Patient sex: M
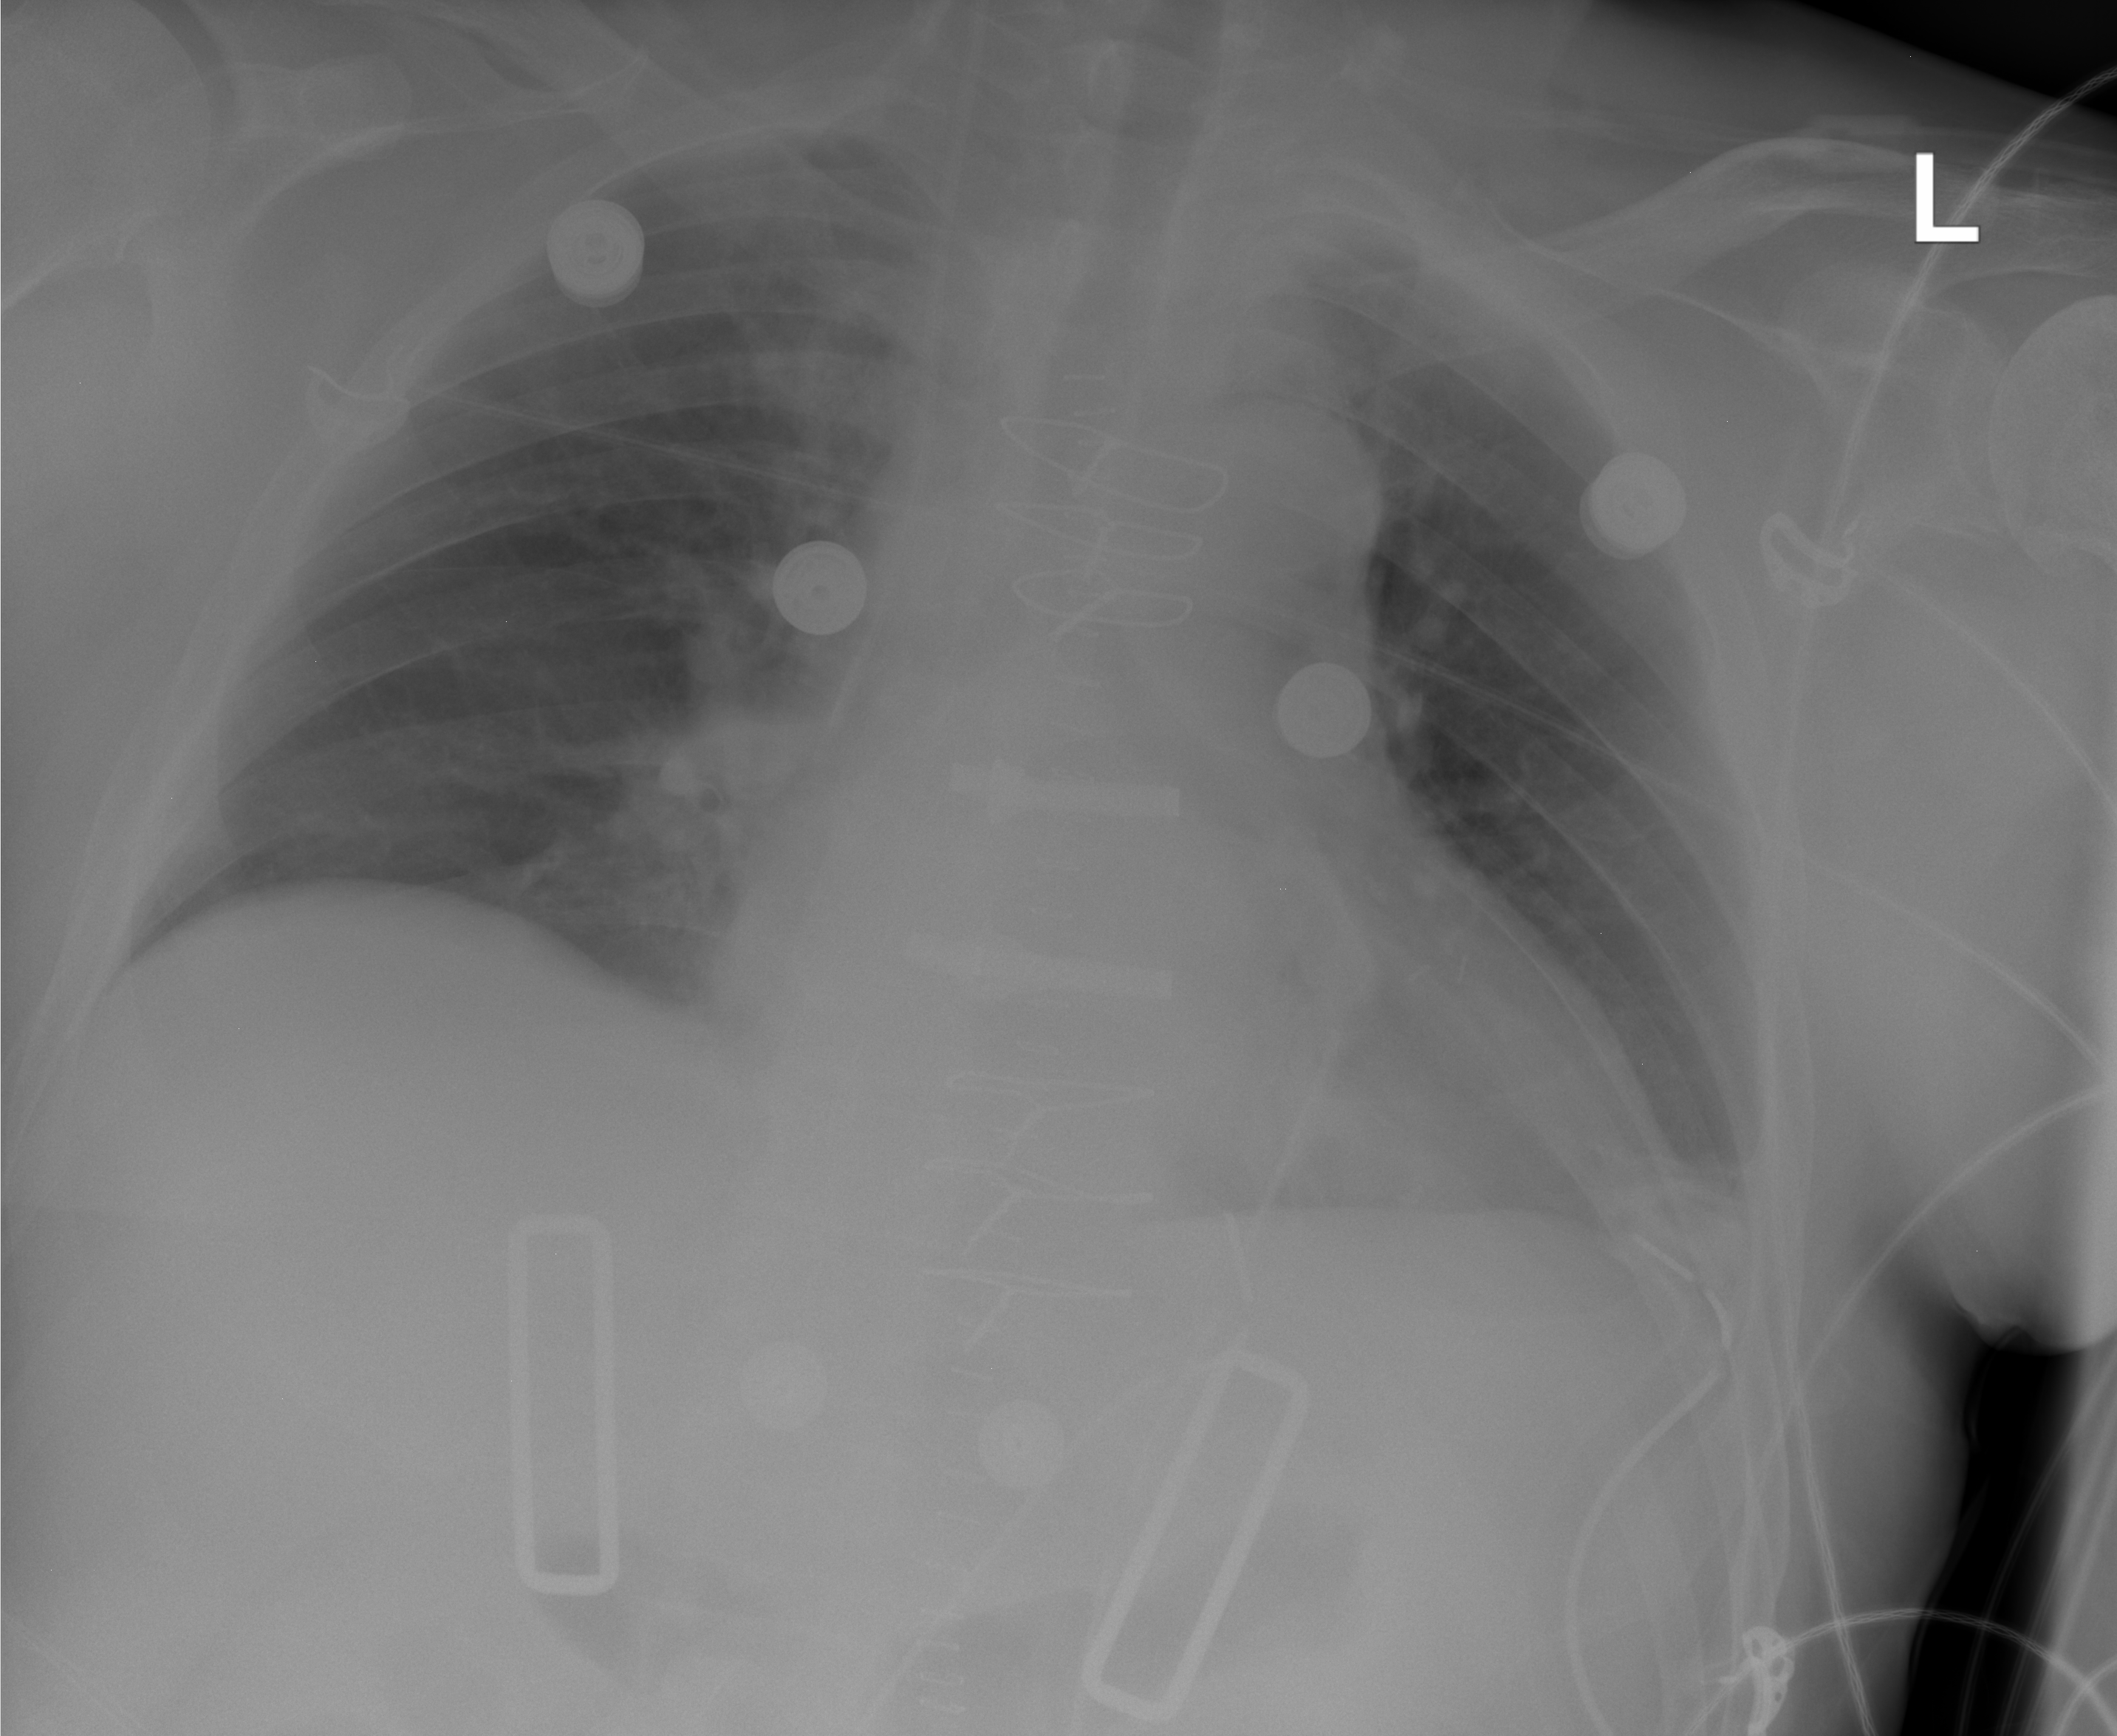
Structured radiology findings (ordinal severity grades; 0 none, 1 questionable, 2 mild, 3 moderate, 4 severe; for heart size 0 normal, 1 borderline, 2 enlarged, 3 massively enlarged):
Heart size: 2
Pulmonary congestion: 0
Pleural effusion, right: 0
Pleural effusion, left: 2
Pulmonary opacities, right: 0
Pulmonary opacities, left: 0
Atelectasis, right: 0
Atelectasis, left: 0